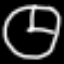
Label: clock